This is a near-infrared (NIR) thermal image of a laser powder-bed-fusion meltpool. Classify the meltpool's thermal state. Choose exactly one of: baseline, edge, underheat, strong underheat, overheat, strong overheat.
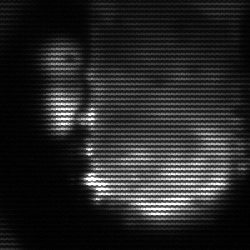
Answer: baseline